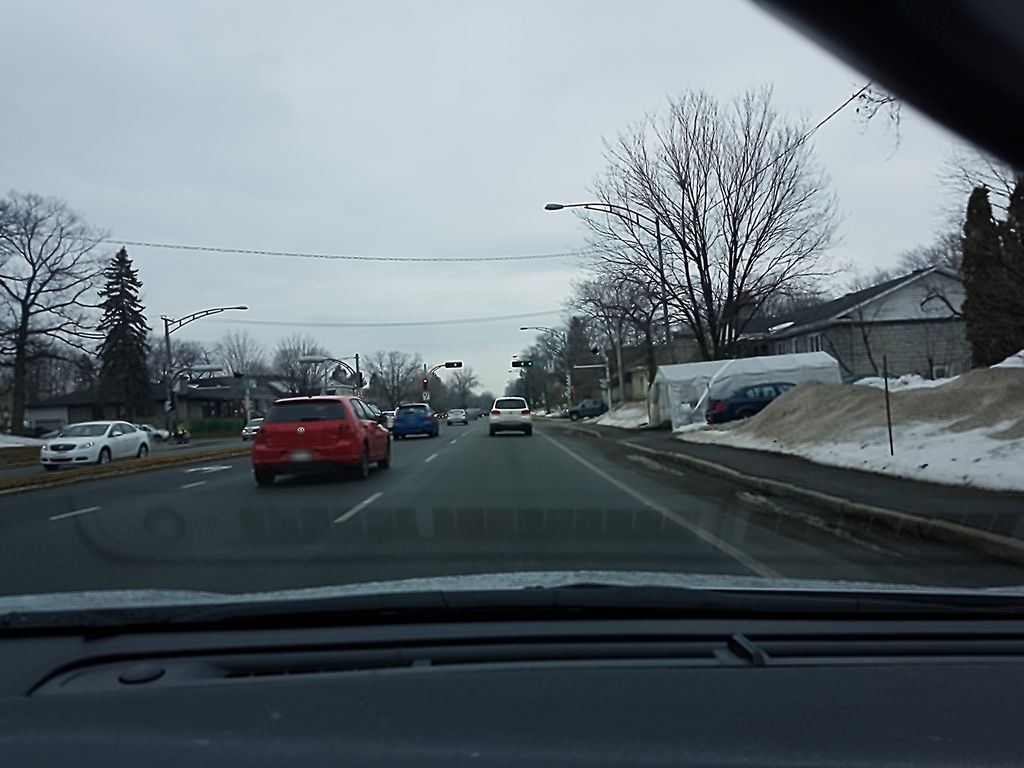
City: quebec_city